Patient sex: F
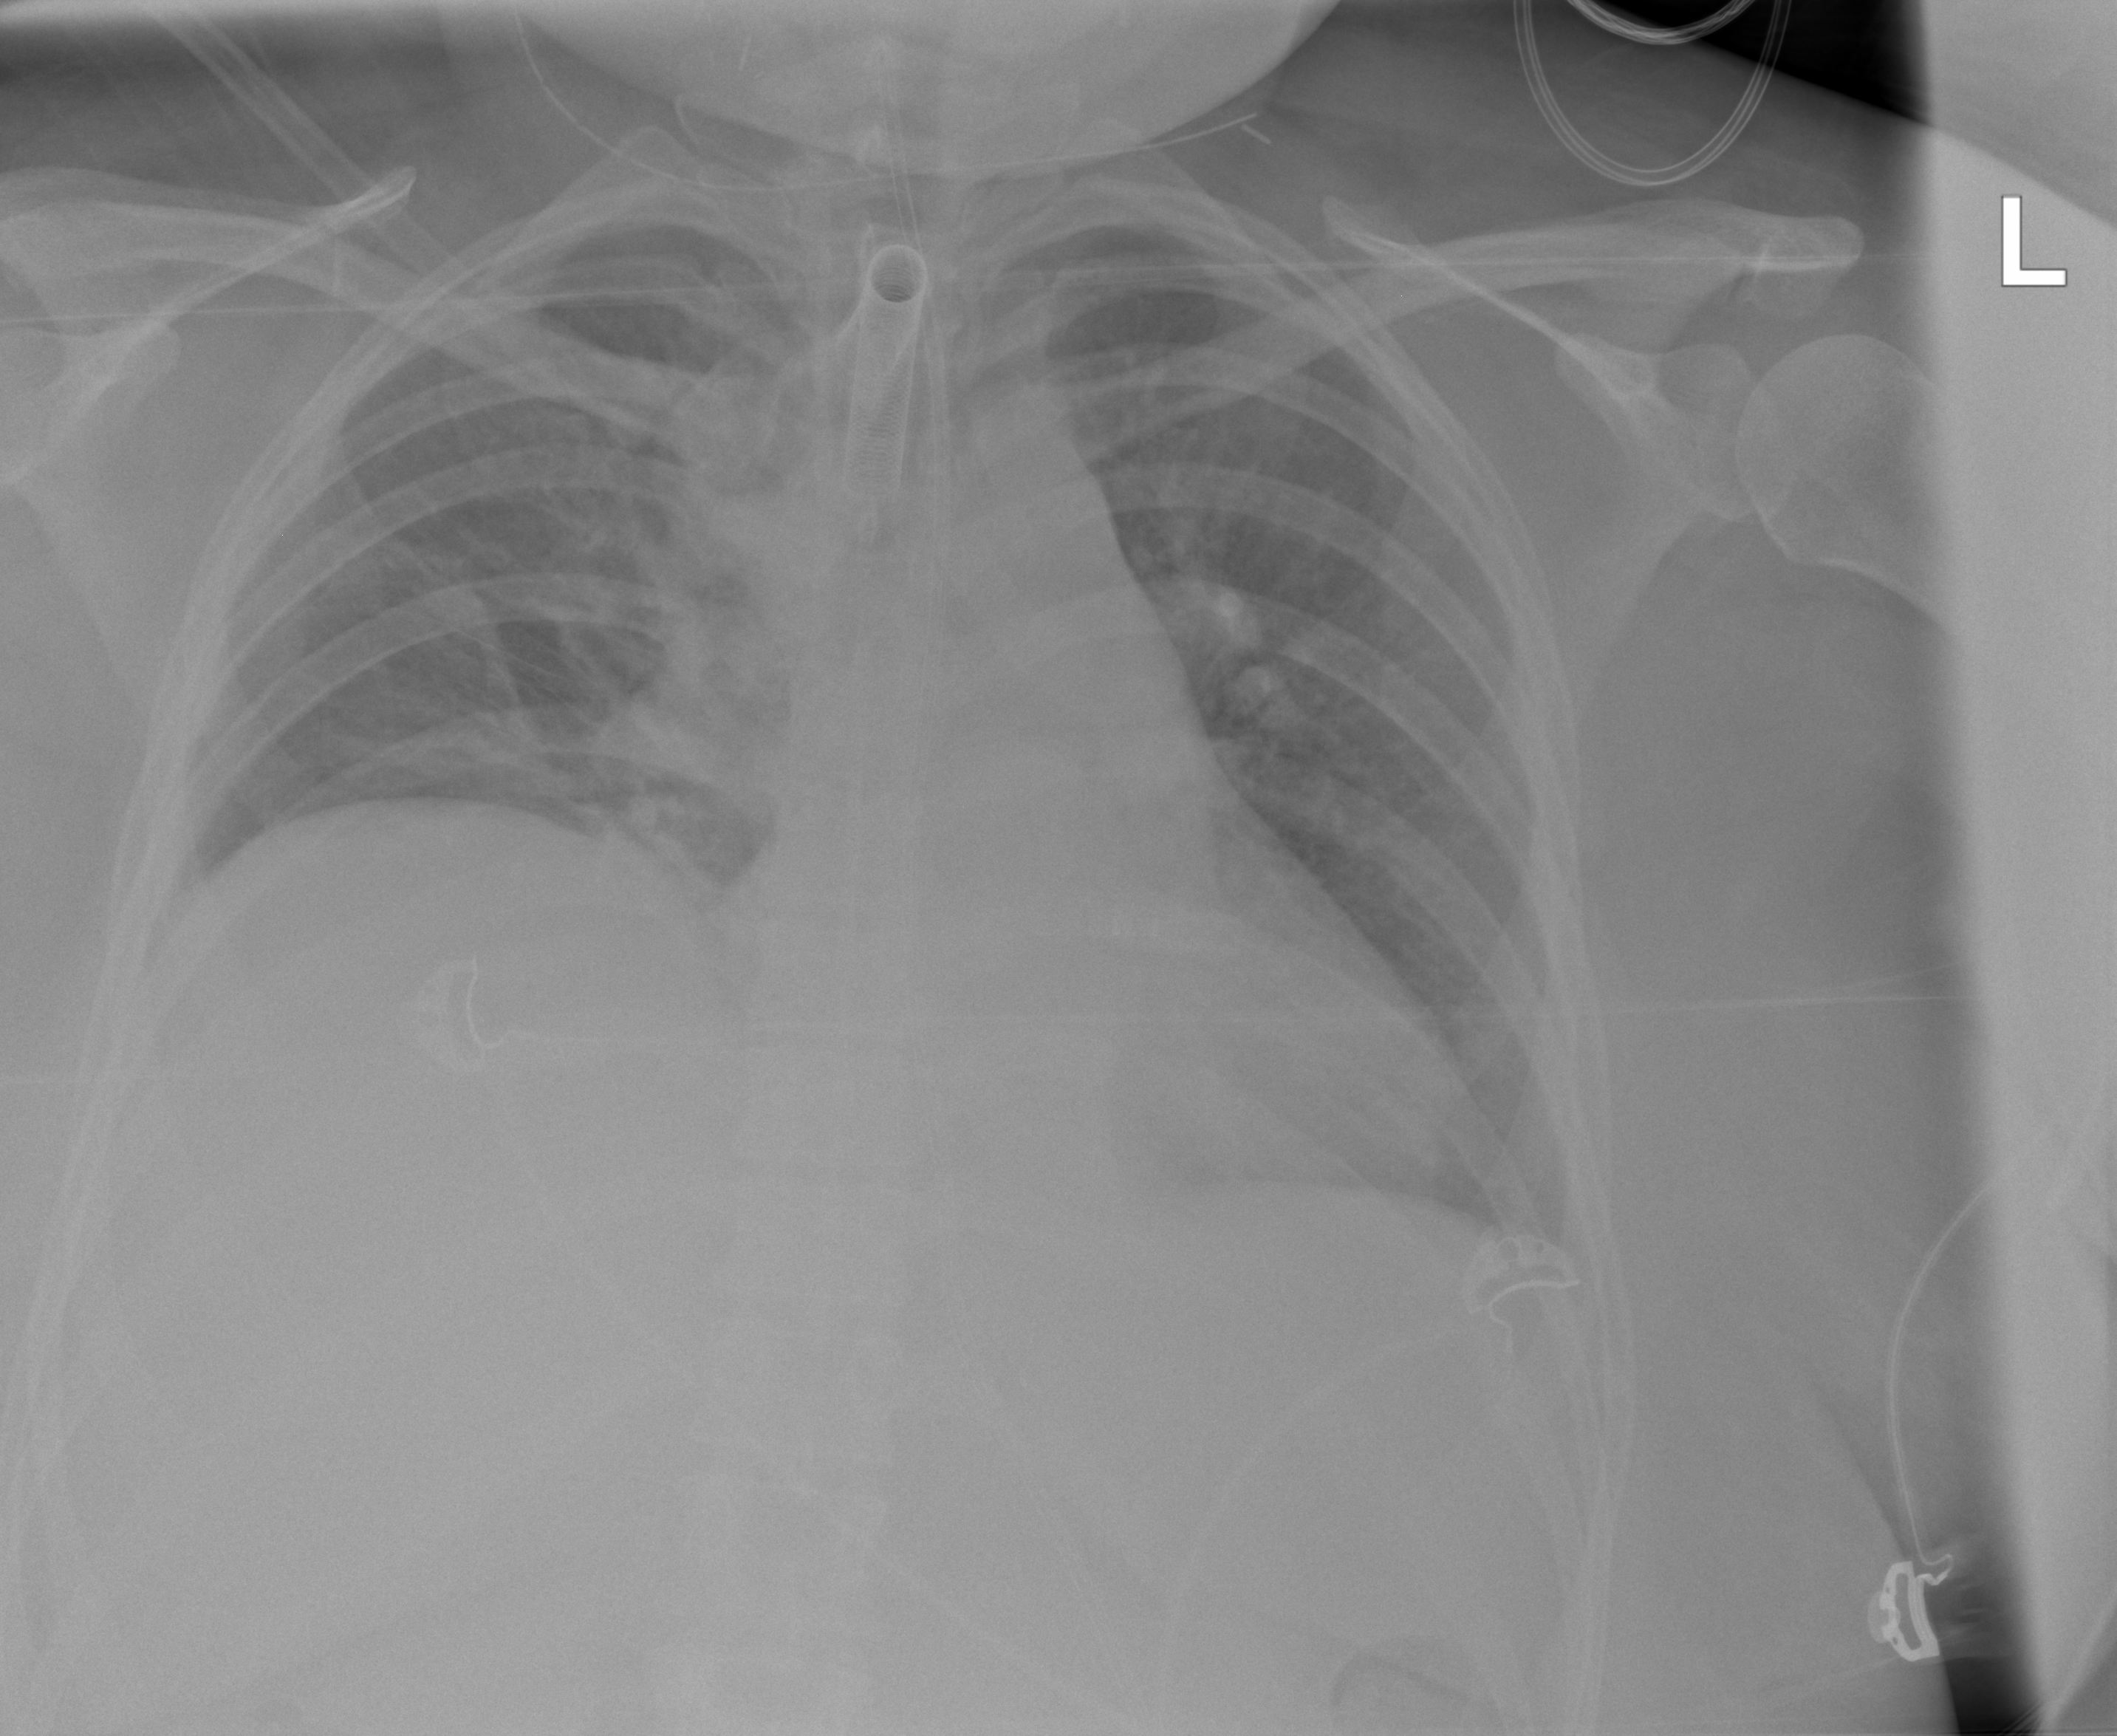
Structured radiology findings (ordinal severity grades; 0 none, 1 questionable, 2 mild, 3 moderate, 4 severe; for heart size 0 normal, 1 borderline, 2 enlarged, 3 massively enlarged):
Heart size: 0
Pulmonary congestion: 1
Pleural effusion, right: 0
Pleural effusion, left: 0
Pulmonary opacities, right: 2
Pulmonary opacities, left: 0
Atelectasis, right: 2
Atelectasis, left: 0